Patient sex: M
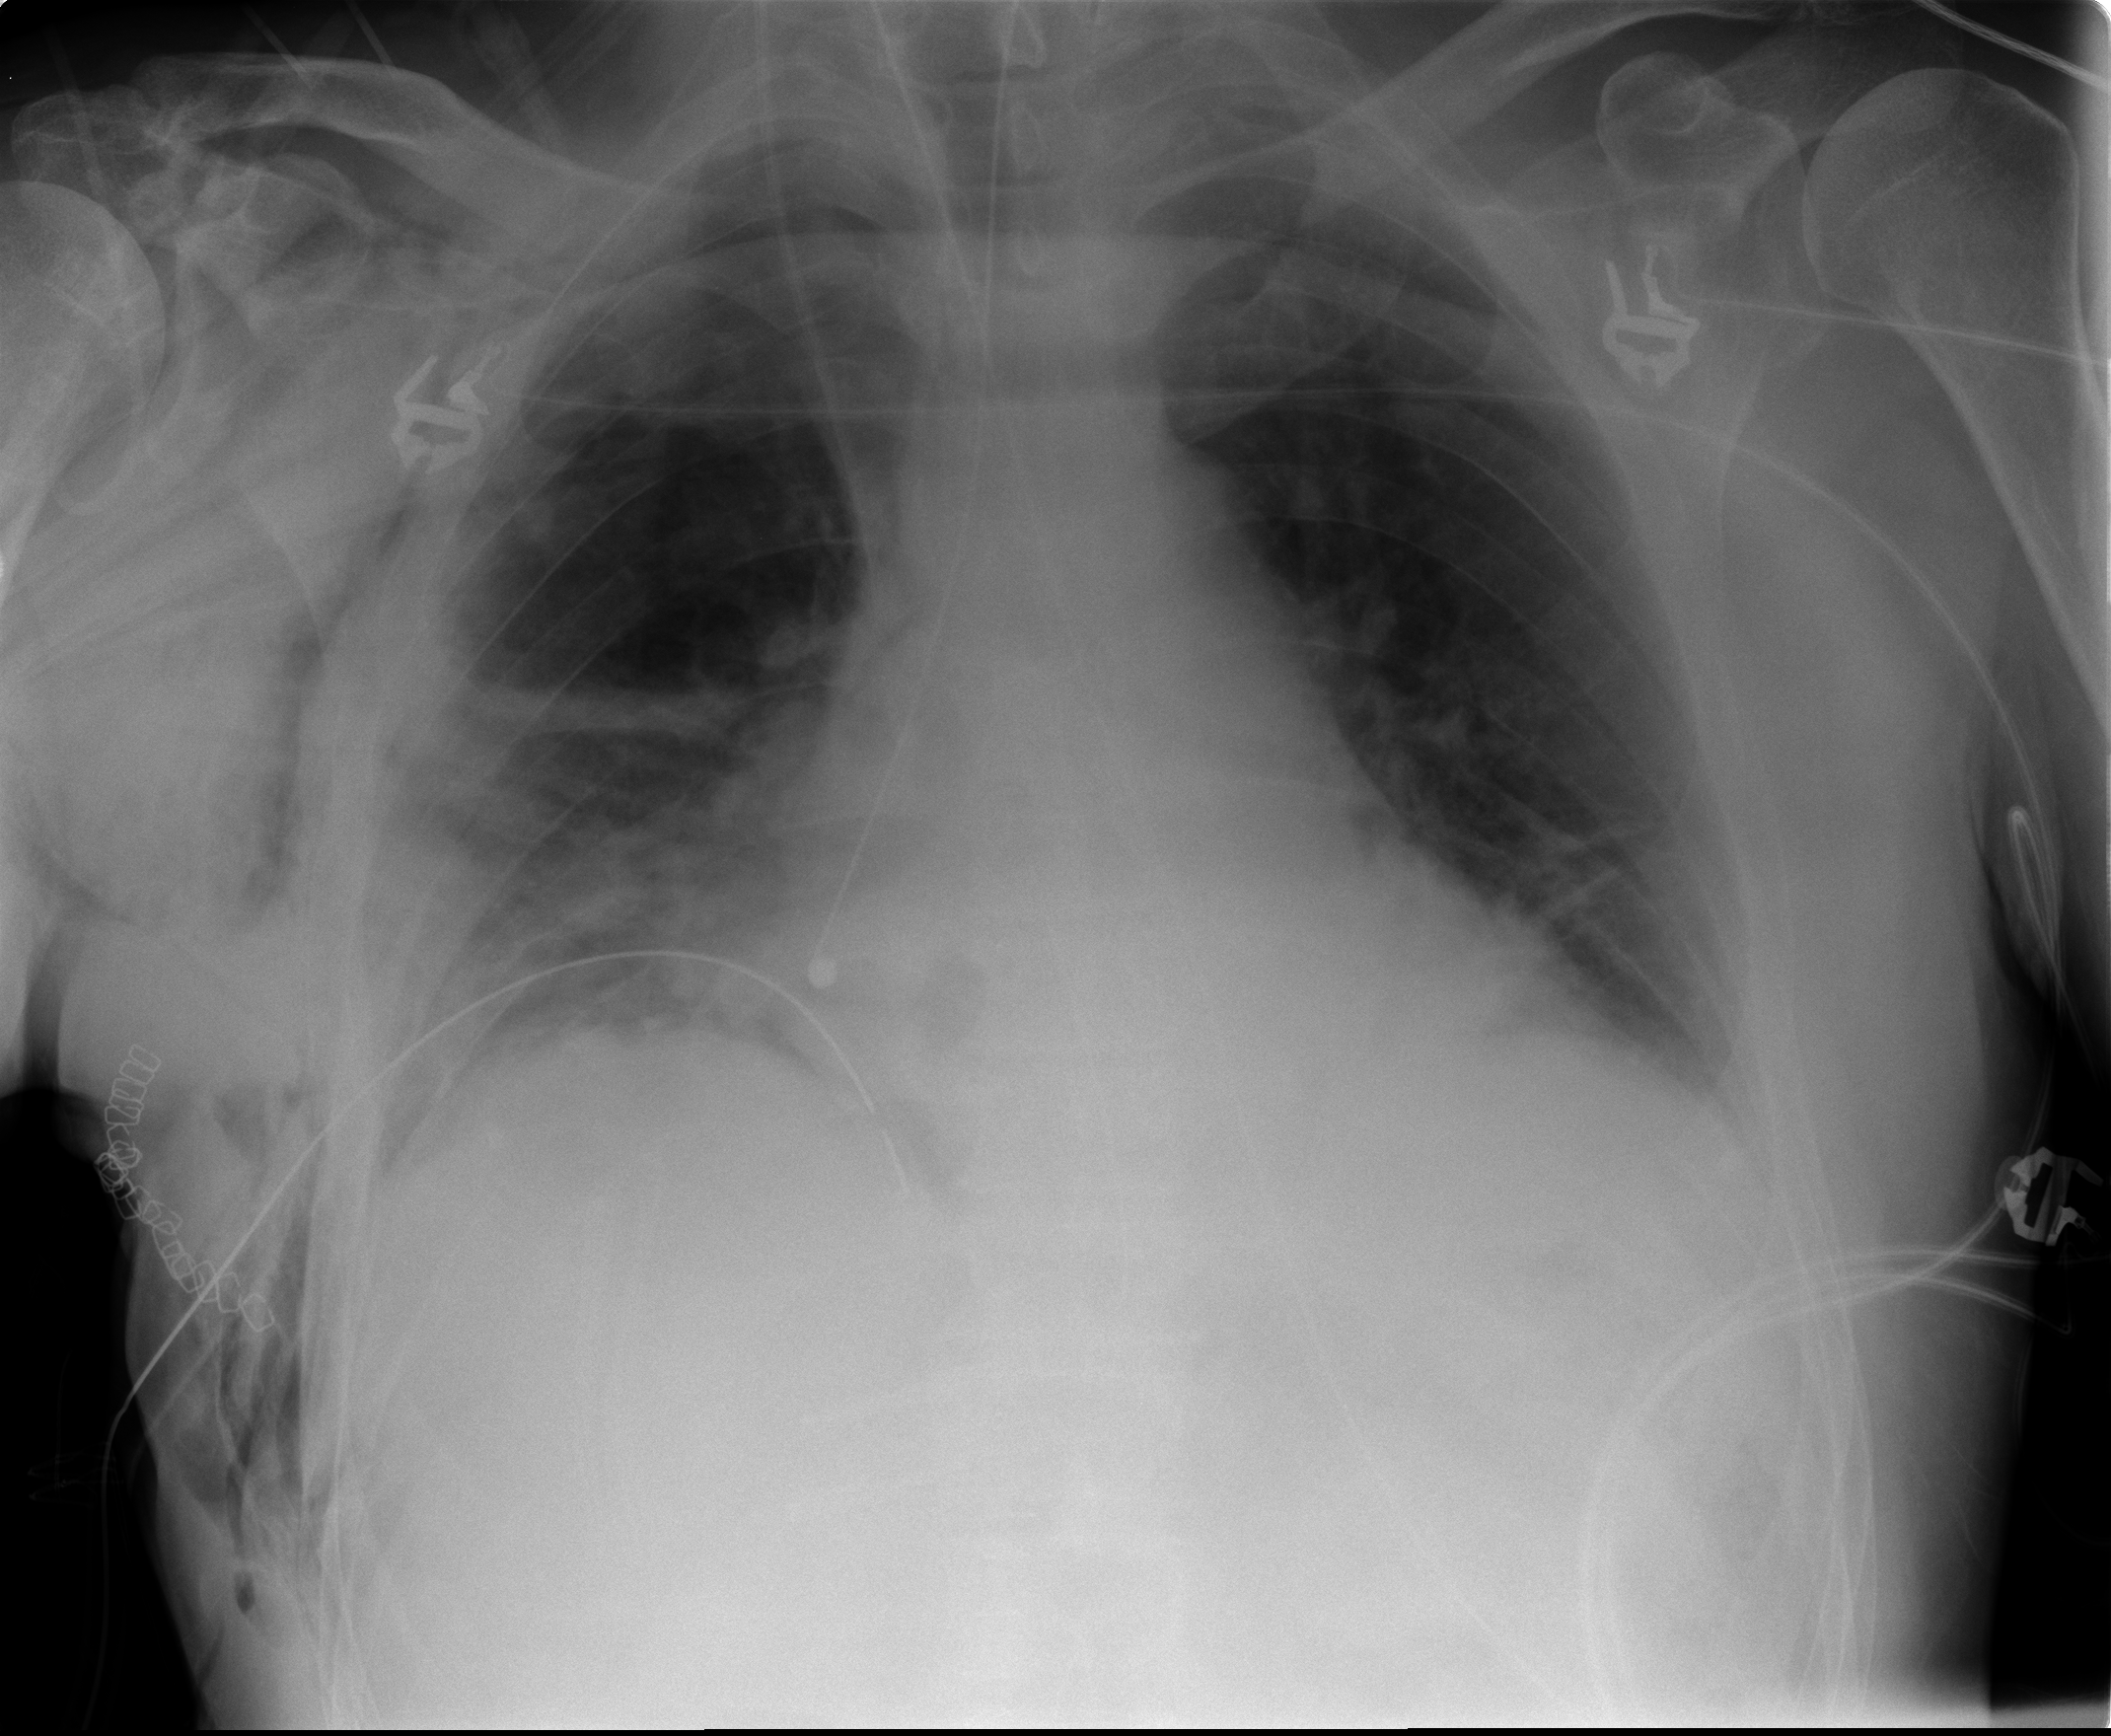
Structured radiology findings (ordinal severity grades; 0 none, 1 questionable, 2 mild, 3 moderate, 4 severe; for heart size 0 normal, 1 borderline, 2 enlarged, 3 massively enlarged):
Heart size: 0
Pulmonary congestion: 0
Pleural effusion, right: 0
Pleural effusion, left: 1
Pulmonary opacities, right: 3
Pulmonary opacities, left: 0
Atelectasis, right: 3
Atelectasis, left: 2